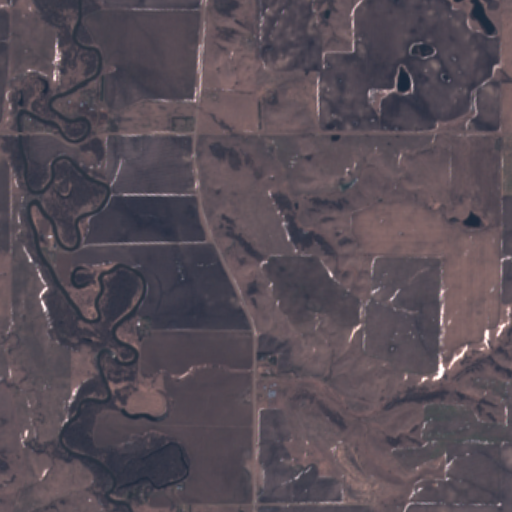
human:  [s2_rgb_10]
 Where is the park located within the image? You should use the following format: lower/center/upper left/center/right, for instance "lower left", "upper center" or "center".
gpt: The park is located in the upper center of the image.
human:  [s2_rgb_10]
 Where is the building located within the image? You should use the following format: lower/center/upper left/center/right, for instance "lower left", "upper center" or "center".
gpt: There is no building in the image.